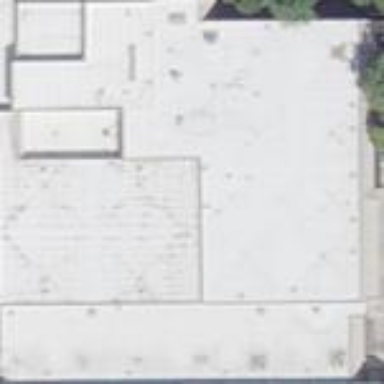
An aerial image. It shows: Part of building with white roof.